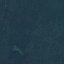
Land use / land cover class: Forest